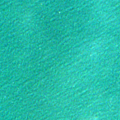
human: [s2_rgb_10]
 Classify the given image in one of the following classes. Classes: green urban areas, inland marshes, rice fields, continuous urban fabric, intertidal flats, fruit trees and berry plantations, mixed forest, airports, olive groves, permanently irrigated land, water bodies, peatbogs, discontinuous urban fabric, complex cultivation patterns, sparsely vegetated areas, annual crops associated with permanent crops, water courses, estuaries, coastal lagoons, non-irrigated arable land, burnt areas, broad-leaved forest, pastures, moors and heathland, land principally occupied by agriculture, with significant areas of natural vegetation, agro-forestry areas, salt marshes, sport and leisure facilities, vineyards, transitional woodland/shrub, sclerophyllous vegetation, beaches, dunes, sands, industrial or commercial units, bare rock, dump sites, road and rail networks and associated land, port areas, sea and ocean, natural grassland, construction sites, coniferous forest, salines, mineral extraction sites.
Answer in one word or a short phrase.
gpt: sea and ocean